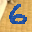
Label: 6